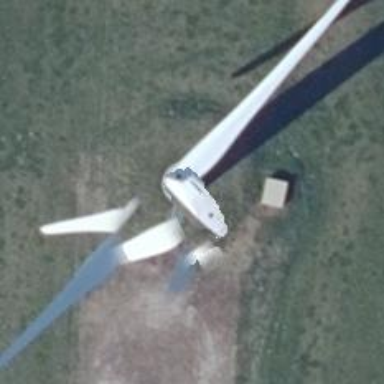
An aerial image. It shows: Wind power generator utilizing wind turbines.